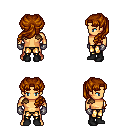
a pixel art fantasy rpg character, male body template, human, tanned skin, leather shoulder armor, gold greaves, brunette princess hairstyle, metal gloves, black shoes, four views (front, back, left, right), 2x2 character sprite sheet, small pixel art, hard edges, no anti-aliasing